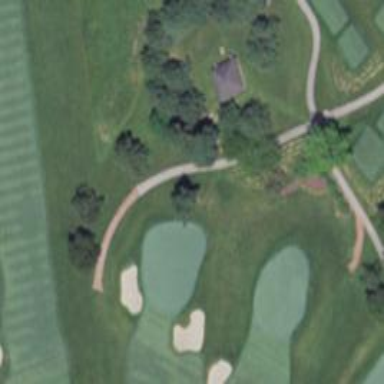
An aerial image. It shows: Path designated for golf carts.